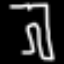
Label: pants